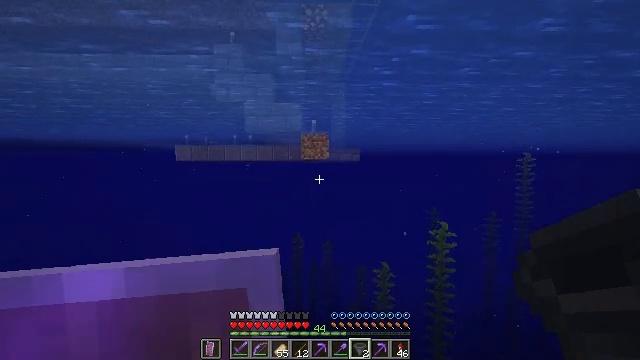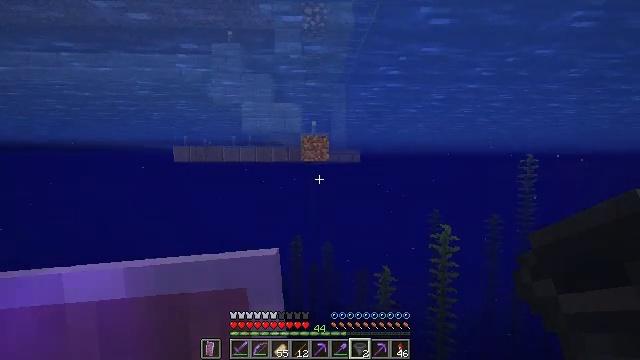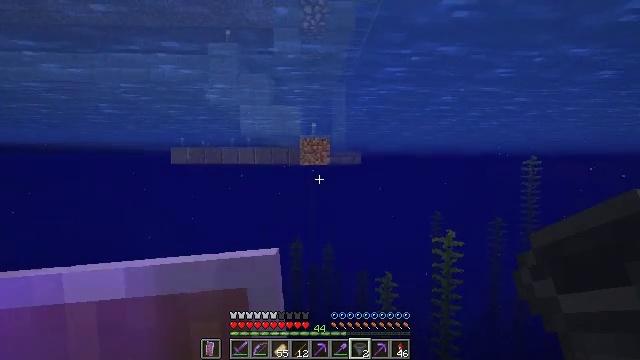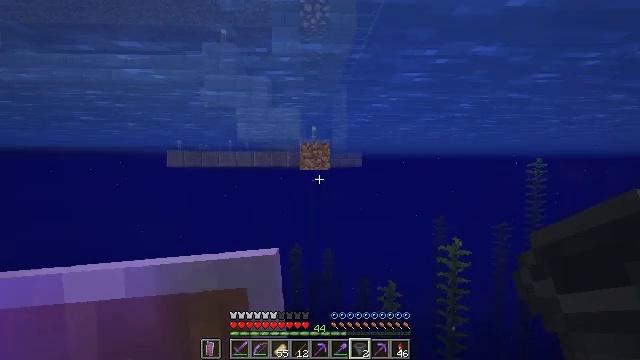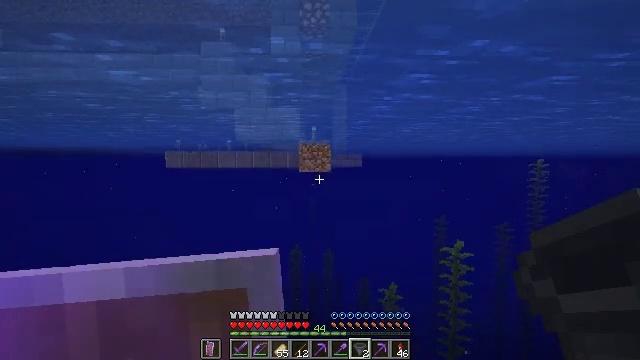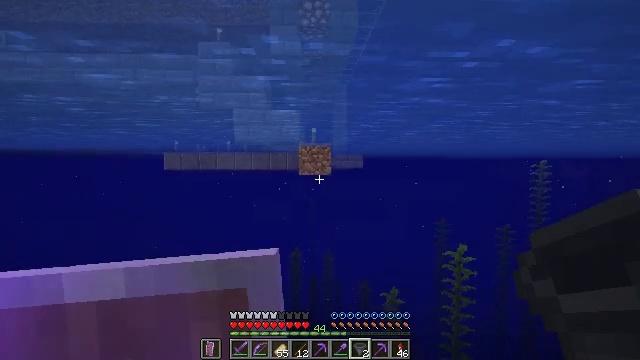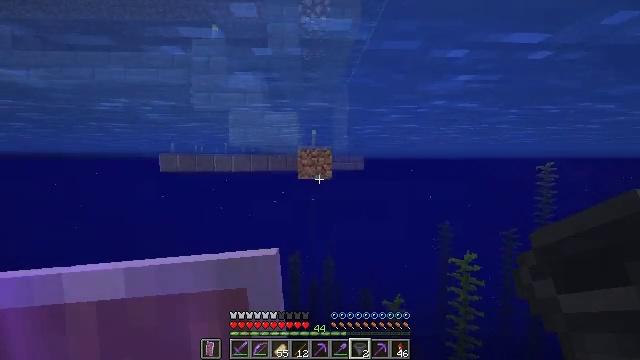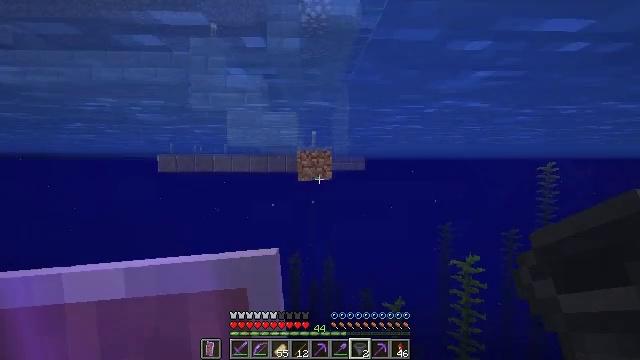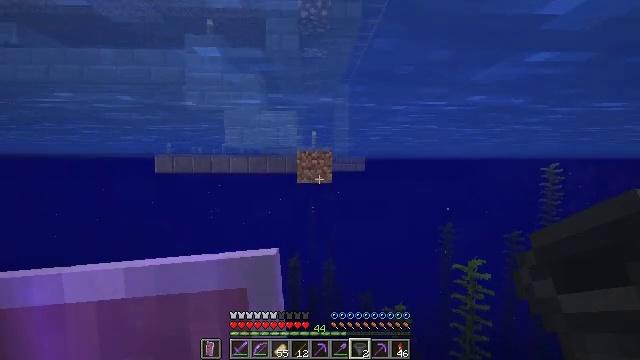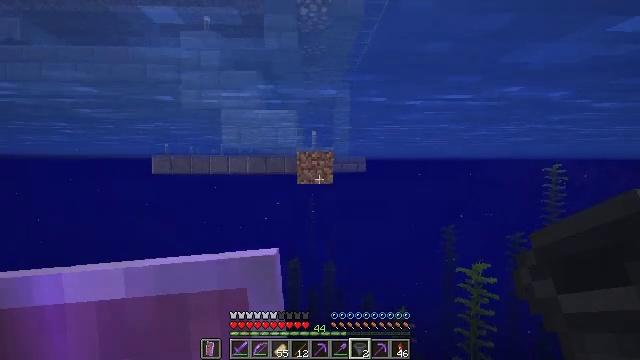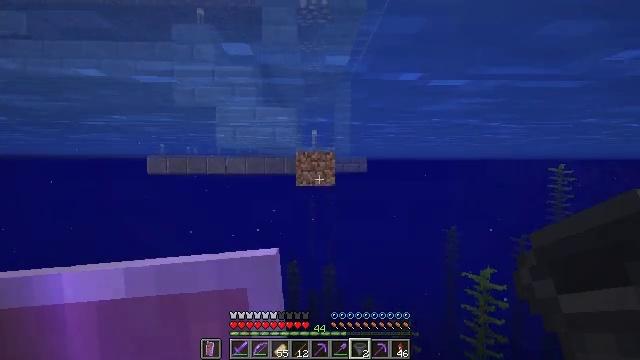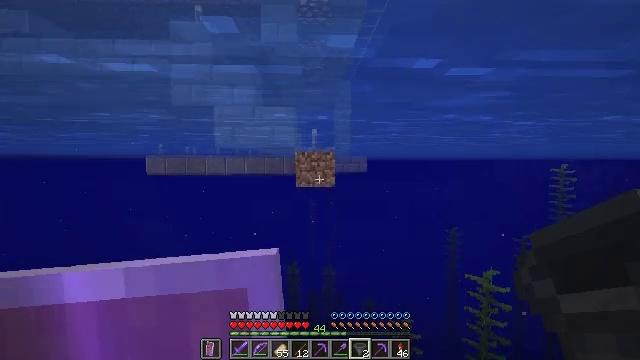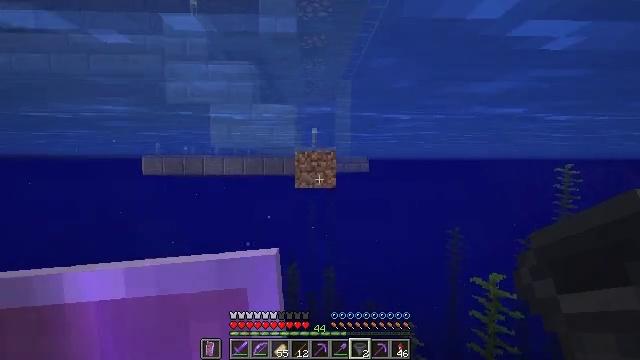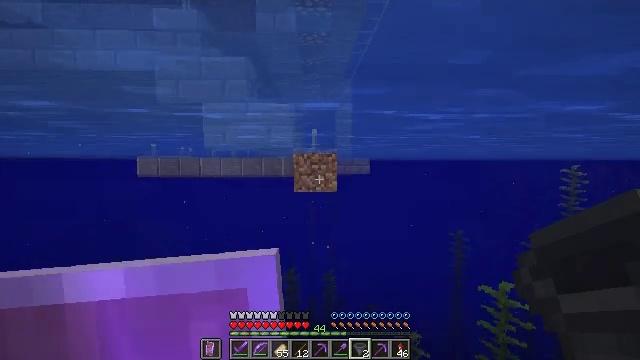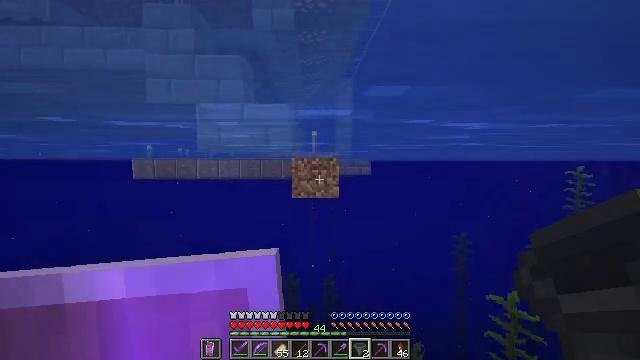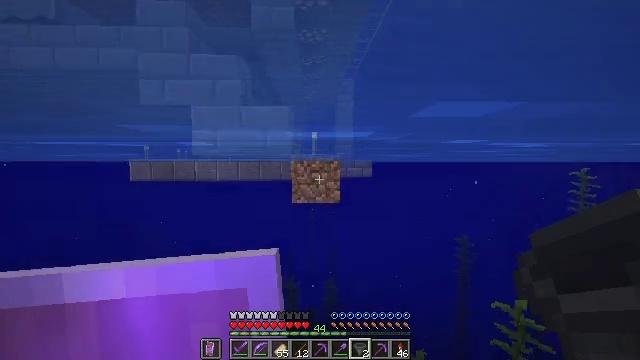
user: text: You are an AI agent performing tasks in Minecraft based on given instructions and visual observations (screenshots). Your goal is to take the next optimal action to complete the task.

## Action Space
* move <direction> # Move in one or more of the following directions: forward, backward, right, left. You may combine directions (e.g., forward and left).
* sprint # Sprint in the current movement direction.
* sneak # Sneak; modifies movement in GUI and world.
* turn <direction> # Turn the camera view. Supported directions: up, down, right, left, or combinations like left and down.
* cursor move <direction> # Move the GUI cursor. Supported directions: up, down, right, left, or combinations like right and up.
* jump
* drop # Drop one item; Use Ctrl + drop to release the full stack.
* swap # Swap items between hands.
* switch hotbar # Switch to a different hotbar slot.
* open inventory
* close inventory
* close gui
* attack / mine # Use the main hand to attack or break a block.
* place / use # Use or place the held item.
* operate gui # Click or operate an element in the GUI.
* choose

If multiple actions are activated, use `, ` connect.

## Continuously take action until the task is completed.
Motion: motion action
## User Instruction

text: Mine polished andesite from a structure.
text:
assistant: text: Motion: move forward, sprint, jump
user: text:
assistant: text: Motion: move forward, sprint, jump
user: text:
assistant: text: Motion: move forward, sprint, jump
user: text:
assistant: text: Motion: move forward, sprint, jump
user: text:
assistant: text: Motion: move forward, sprint
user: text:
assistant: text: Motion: move forward, sprint
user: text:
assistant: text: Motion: move forward, sprint
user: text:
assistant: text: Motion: move forward, sprint
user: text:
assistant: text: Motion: move forward, sprint
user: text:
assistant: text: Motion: move forward, sprint
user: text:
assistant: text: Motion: move forward, sprint
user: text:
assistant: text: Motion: move forward, sprint, jump
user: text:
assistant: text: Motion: move forward, sprint, jump
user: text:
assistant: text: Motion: move forward, sprint, jump
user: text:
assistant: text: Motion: move forward, sprint, jump
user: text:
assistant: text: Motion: move forward, sprint
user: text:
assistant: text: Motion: move forward, sprint
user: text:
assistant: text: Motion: move forward, sprint
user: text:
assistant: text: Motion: move forward, sprint
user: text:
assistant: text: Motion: move forward, sprint
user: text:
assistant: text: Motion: move forward, sprint
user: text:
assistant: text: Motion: move forward, sprint
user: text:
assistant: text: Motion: move forward, sprint
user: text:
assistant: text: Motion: move forward, sprint
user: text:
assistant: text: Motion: move forward, sprint
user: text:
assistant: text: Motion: move forward, sprint
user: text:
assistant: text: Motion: move forward, sprint, jump
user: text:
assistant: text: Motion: move forward, sprint, jump
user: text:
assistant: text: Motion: move forward, sprint, jump
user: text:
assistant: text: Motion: move forward, sprint, jump